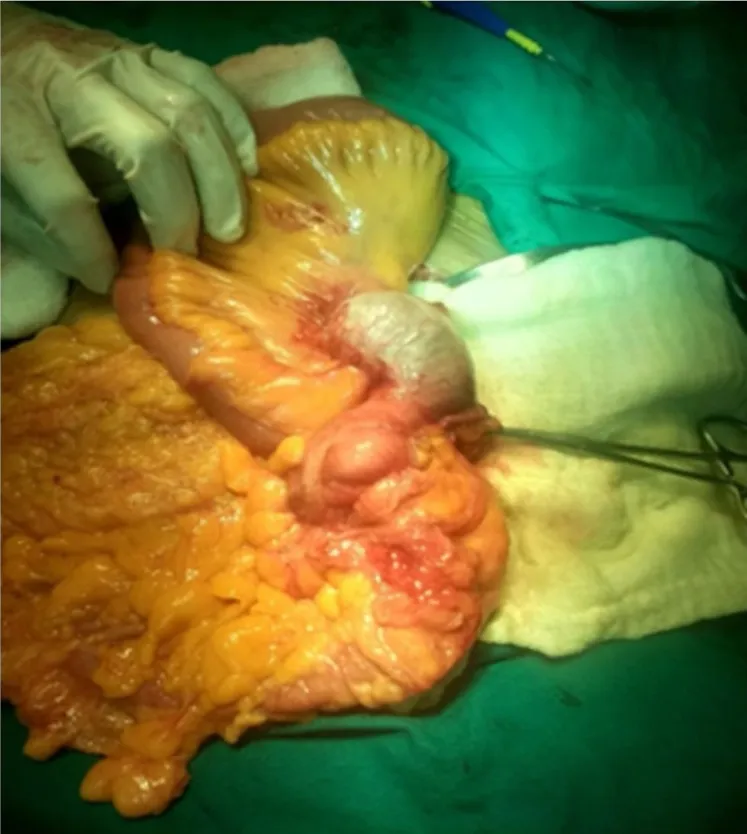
Intraoperative pictures of mucocele appendix.
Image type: medical_photograph (other_medical_photograph)